Question: New to Git. I am the only person using this Git repository. (My organization does not use git.) Here's a basic outline of my workflow.
I name branches according to their number in our bug tracker. I then make my changes, commit them to that branch. Once things are good I merge that branch back into master so that my git repository stays reflective of what's on our development server. I then move on to other issues.
Some time later testing may send back that original bug I worked on. If I checkout the branch again is HEAD still at the most recent commit position in my tree?
I apologize if my terminology is off. Here's a diagram that I hope helps.

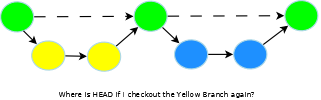
Answer: > If I checkout the branch again is HEAD still at the most recent commit position in my tree?
No, HEAD would be at the merge commit (when you did 'git checkout master ; git merge yourBranch_bug1')
> testing may send back that original bug I worked on
If testing was working on 'master', and you need to do additional work on 'bug1', you can reset your branch on master (in order to fix bug1 in the most recent context possible)
'''
git checkout -B yourBranch_bug1
'''
From <URL>:
> If '-B' is given, '<new_branch>' is created if it doesn't exist; otherwise, it is reset. This is the transactional equivalent of:
'''
$ git branch -f <branch> [<start point>]
$ git checkout <branch>
'''